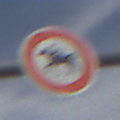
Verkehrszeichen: VerbotReiter
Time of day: Midday
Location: Outdoor (Nature)
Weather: PartlyCloudy
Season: NotSpecified
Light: Natural